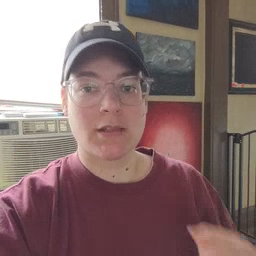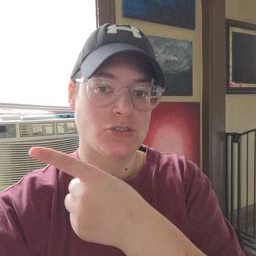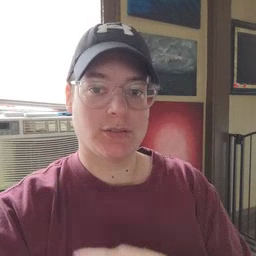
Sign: hesheit